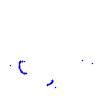
Particle: kaon